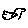
Label: bird